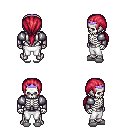
a pixel art fantasy rpg character, male body template, skeleton, steel arm armor, white pants, ruby red ponytail hairstyle, purple tiara, white slippers, four views (front, back, left, right), 2x2 character sprite sheet, small pixel art, hard edges, no anti-aliasing